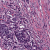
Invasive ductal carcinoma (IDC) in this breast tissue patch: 1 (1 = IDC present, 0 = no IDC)